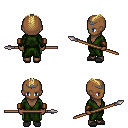
a pixel art fantasy rpg character, female body template, human, dark skin, green robe, teal pants, blonde short mohawk hairstyle, iron tiara, leather bracers, gray slippers, spear, four views (front, back, left, right), 2x2 character sprite sheet, small pixel art, hard edges, no anti-aliasing